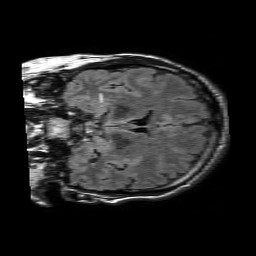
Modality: FLAIR
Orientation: coronal
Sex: male
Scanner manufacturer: philips
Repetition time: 11 s
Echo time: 0.125 s